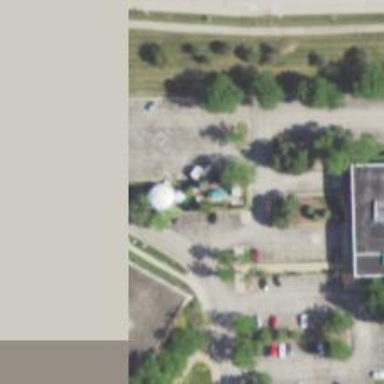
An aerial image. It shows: Water tower that is man-made.